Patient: sex F, age 62
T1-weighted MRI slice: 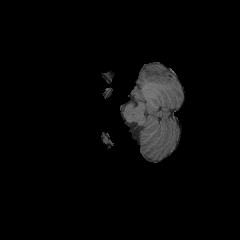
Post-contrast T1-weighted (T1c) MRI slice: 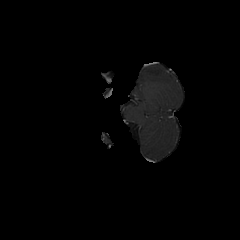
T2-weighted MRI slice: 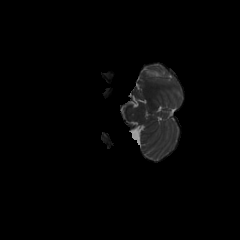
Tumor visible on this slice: no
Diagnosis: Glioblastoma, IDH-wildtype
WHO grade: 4